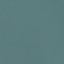
Land use / land cover class: SeaLake